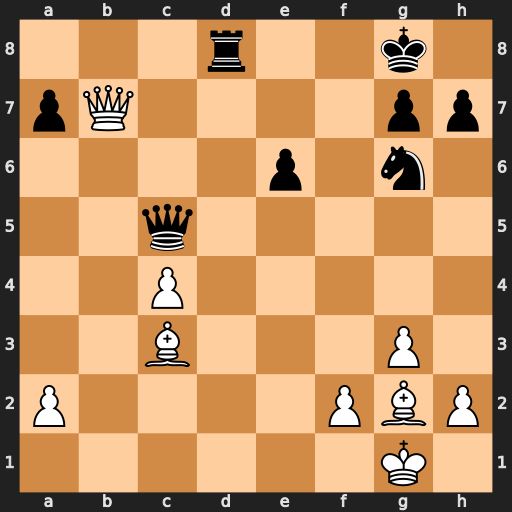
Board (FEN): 3r2k1/pQ4pp/4p1n1/2q5/2P5/2B3P1/P4PBP/6K1
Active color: w
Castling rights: -
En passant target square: -
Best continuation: Qxg7#